Question: What is the maximum amount of money that can be robbed from the houses? The connected houses cannot be robbed at the same time.
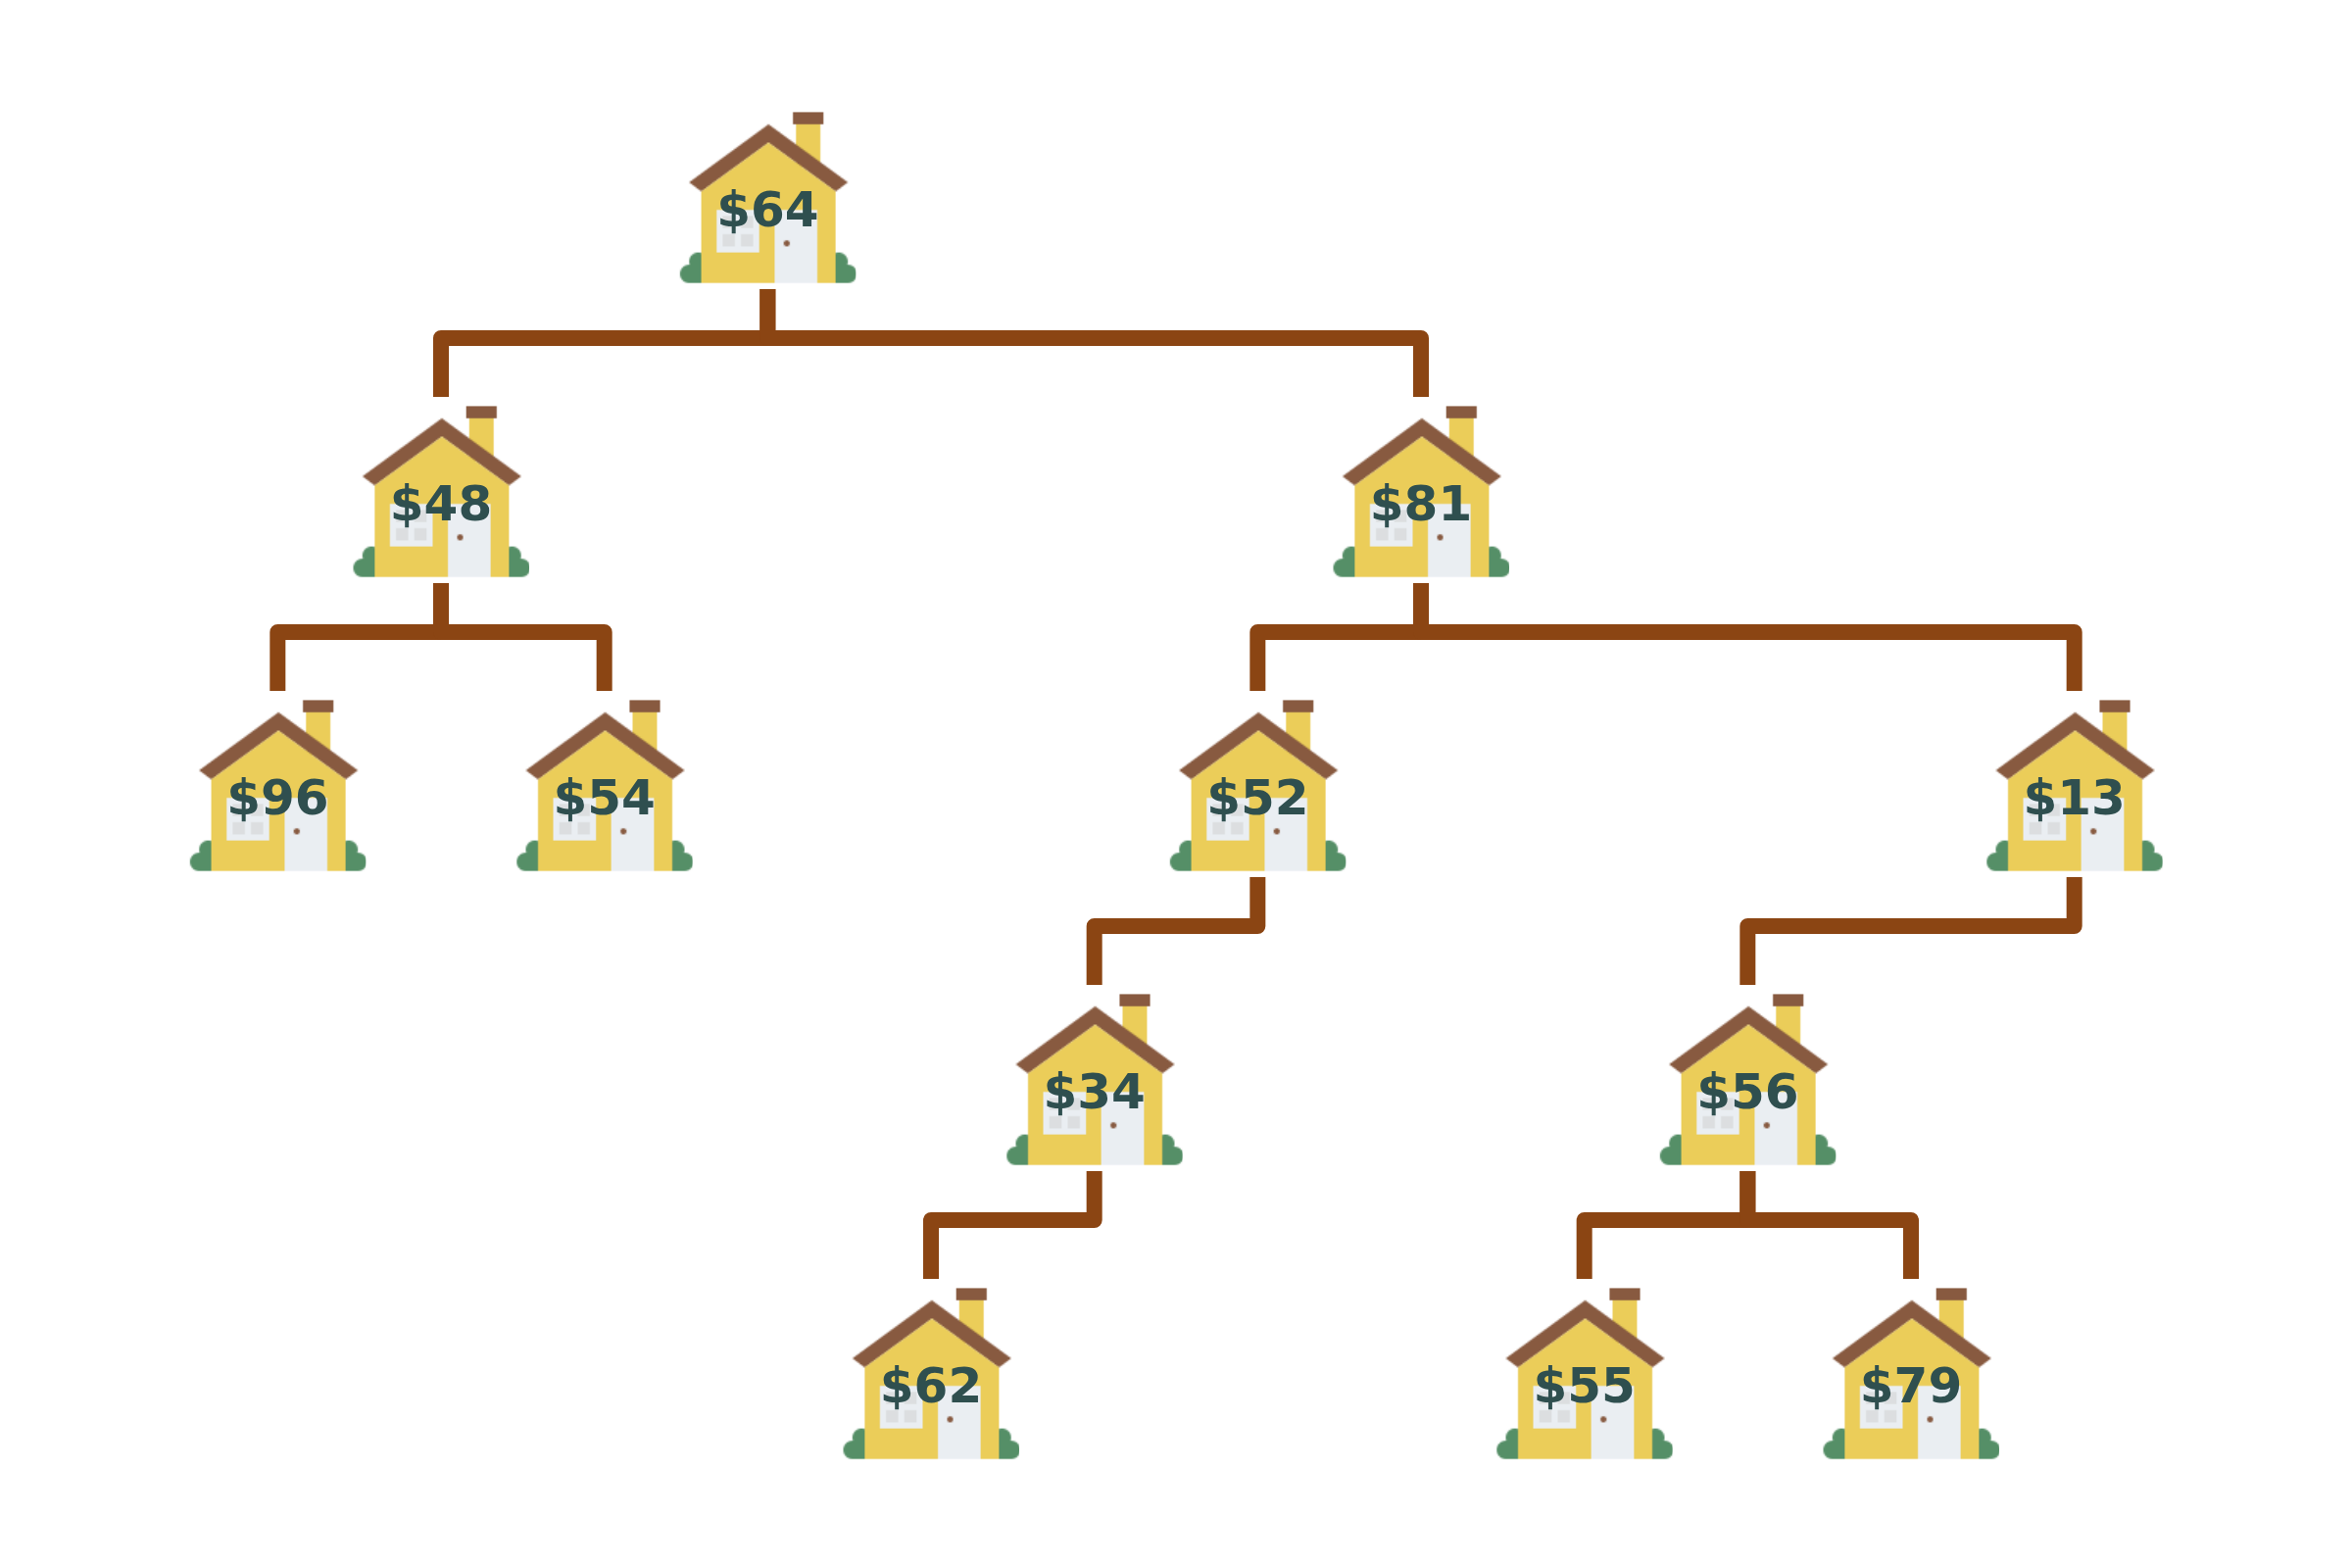
Answer: 475